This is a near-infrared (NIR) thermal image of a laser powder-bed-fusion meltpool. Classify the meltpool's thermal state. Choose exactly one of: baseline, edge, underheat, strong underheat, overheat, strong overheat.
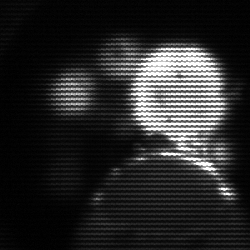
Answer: baseline